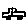
Label: car